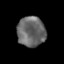
Tissue: skin
Cell type: Others
Senescence score: 0.2391
Nuclear area (px): 833
Mean DAPI intensity: 103.75